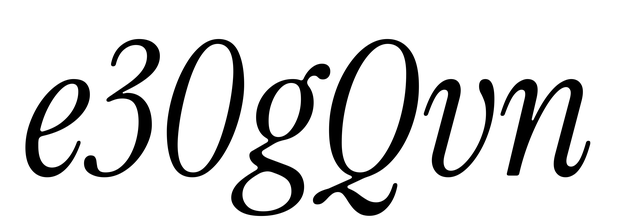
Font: InstrumentSerif-Italic